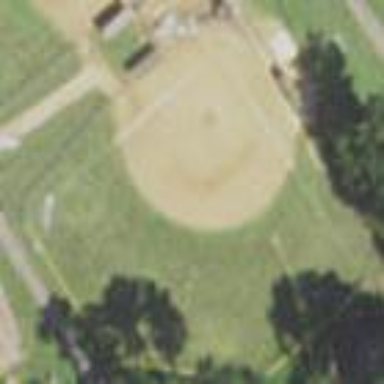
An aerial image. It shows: Baseball pitch for leisure land.